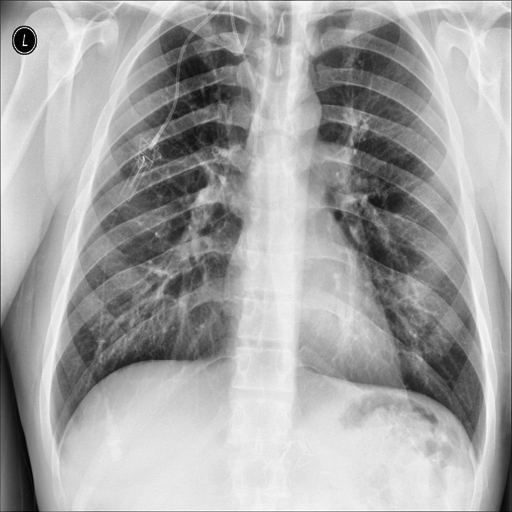
Finding: NORMAL